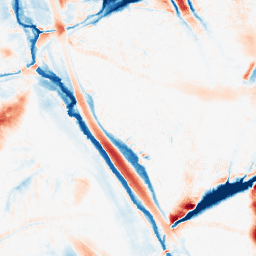
Category: morphological
Decomposition family: morphological_ellipse
Decomposition parameters: operation: average
width: 30
height: 50
Upsampling method: regularized
Upsampling parameters: scale: 2
lambda_reg: 0.001
Upsampling scale: 2